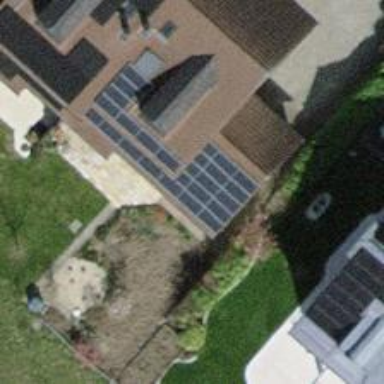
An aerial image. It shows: Small solar photovoltaic panel generator installed on roof.